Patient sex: M
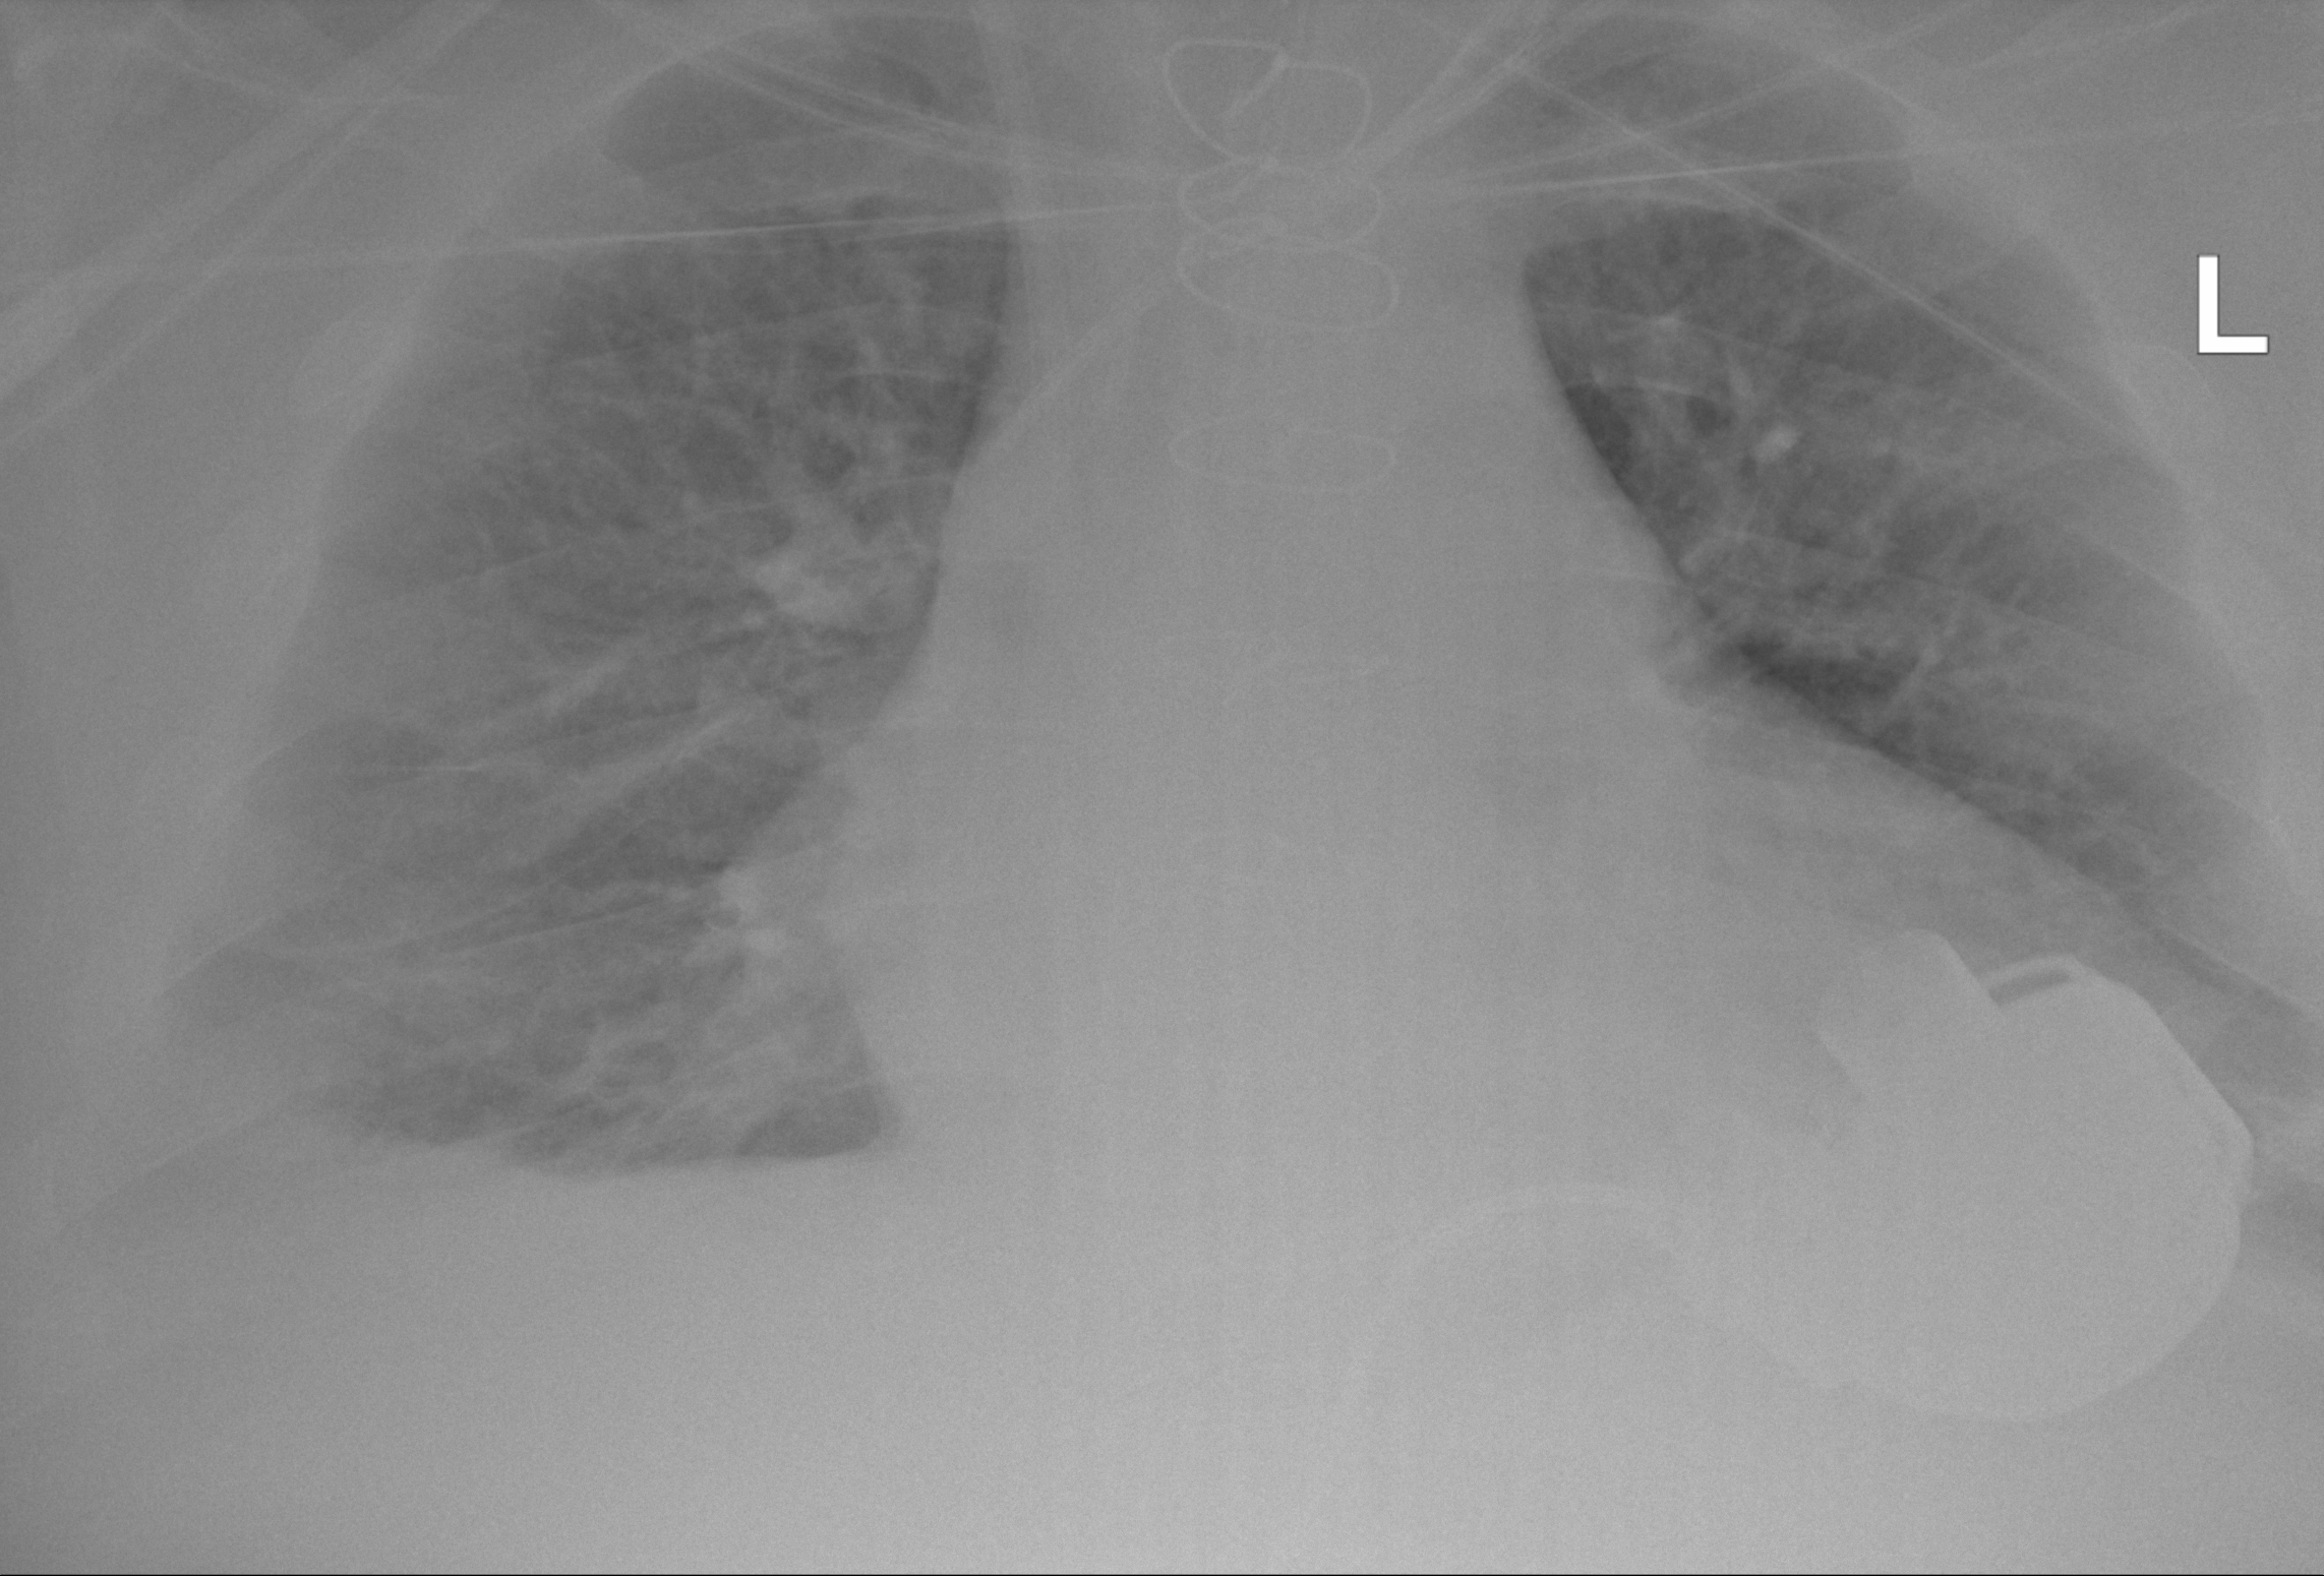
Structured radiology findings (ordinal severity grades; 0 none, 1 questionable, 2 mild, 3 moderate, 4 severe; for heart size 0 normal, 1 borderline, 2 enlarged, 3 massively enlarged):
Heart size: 2
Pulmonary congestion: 2
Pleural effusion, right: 2
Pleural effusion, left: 0
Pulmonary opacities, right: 1
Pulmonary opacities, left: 1
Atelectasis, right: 3
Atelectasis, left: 0